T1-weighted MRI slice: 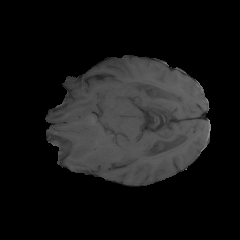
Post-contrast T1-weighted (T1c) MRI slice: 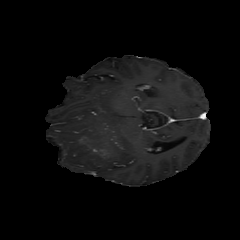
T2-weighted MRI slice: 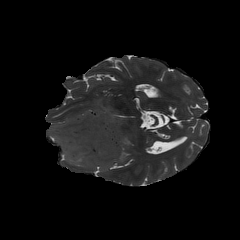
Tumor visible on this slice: yes